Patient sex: M
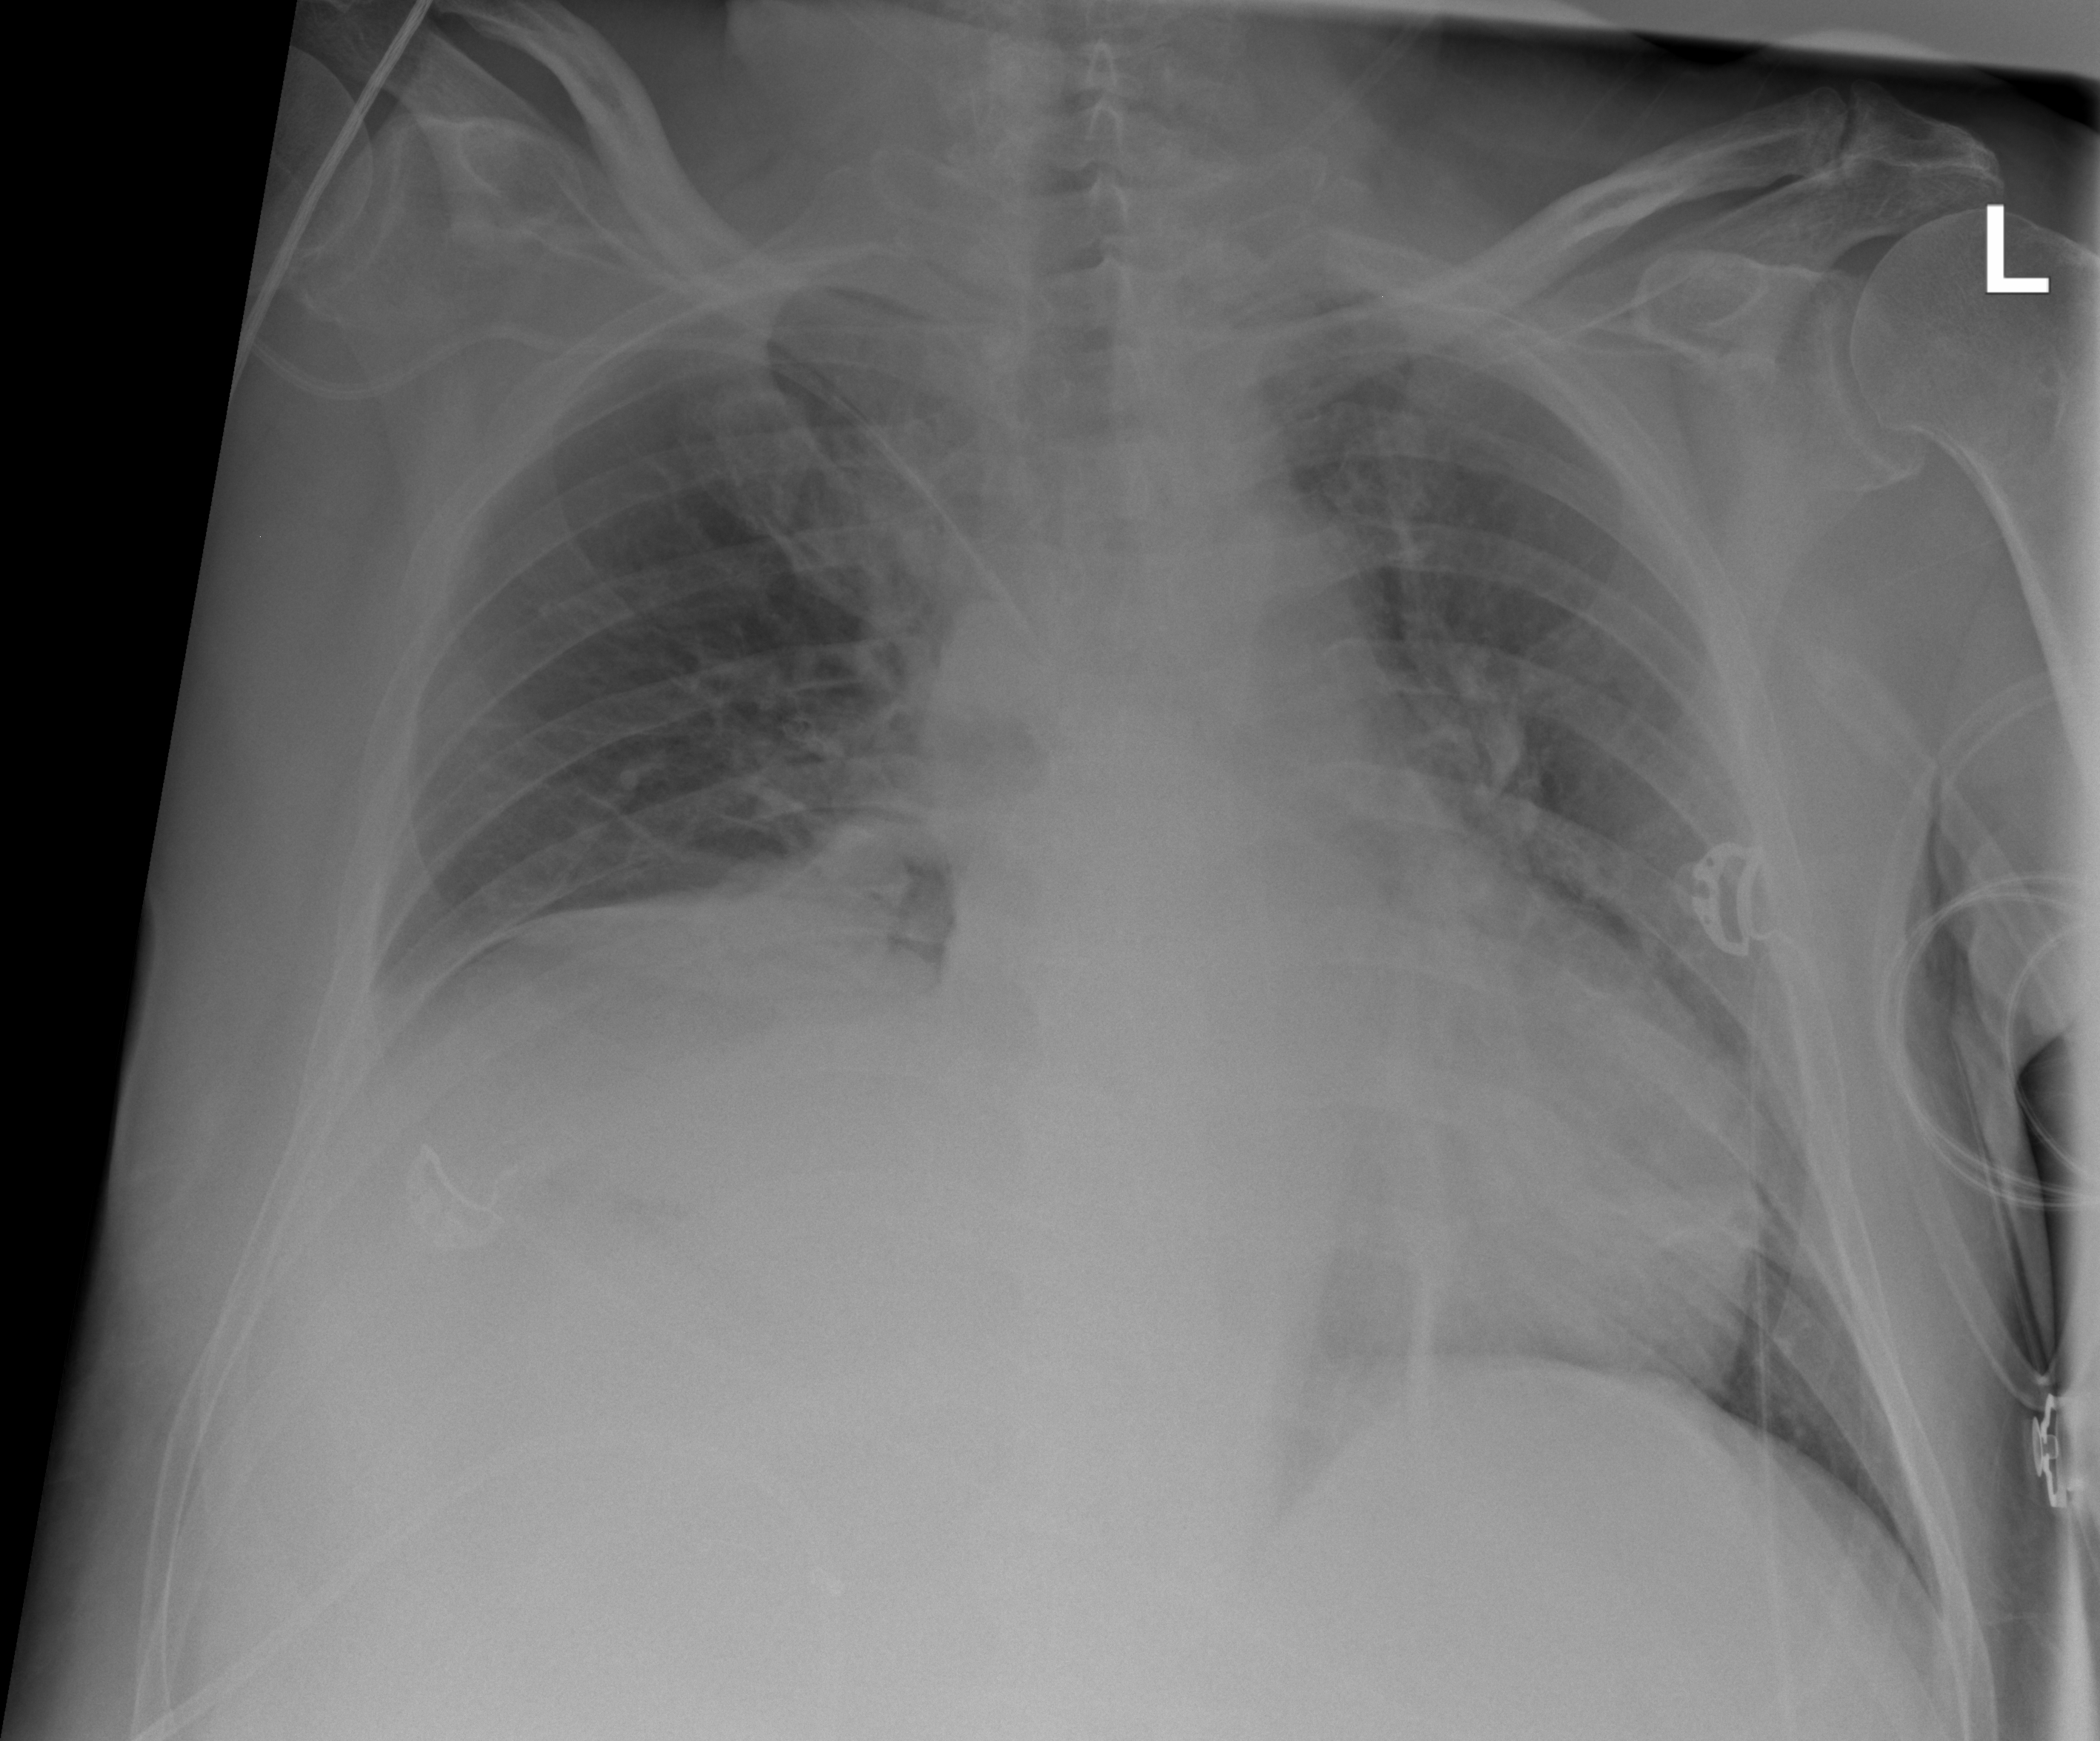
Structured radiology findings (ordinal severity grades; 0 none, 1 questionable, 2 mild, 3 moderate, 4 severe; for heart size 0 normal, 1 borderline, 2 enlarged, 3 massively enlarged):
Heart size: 2
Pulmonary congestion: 0
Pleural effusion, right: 2
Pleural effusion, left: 0
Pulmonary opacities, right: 0
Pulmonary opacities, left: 0
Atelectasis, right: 2
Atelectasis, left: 0